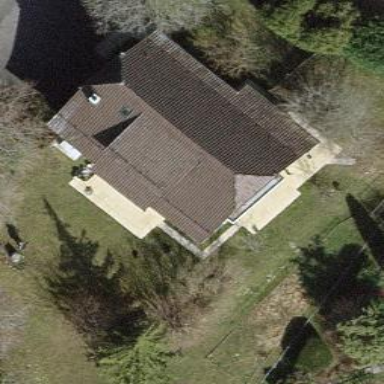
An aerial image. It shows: Simple house.